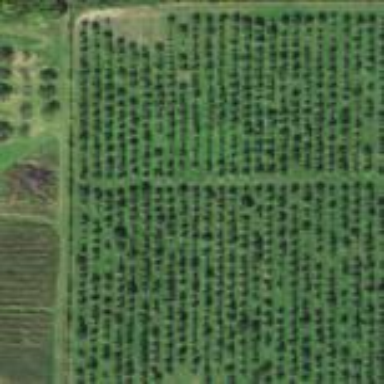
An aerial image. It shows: Orchard.